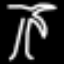
Label: palm tree